Field crop: maize
Growth stage: 2
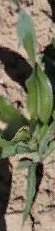
Species: maize